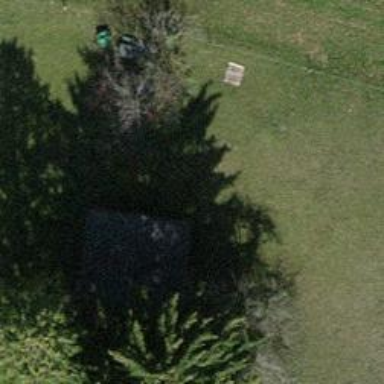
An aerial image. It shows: Cabin.